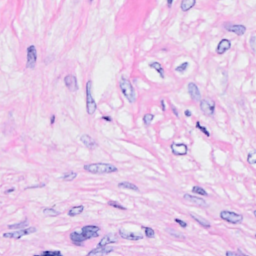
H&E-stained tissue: Breast